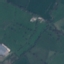
Label: Pasture